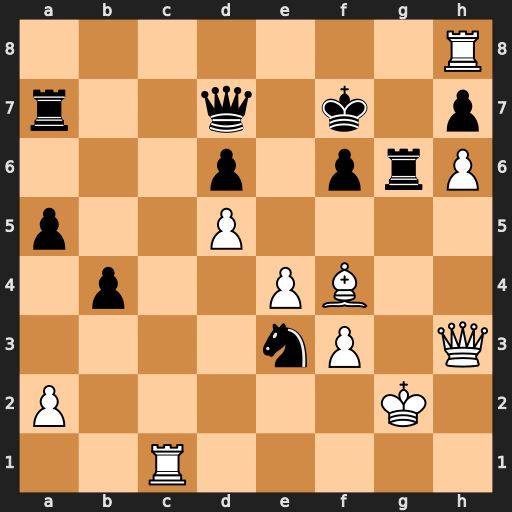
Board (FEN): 7R/r2q1k1p/3p1prP/p2P4/1p2PB2/4nP1Q/P5K1/2R5
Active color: w
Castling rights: -
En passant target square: -
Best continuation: Kh2 Rg2+ Qxg2